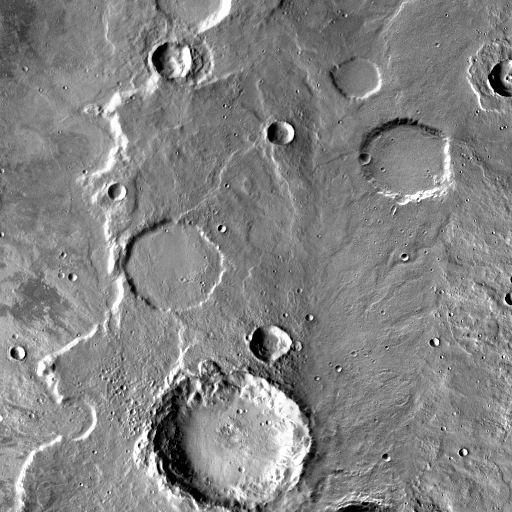
Crater classes present: Background, Other, Layered, Buried, Secondary